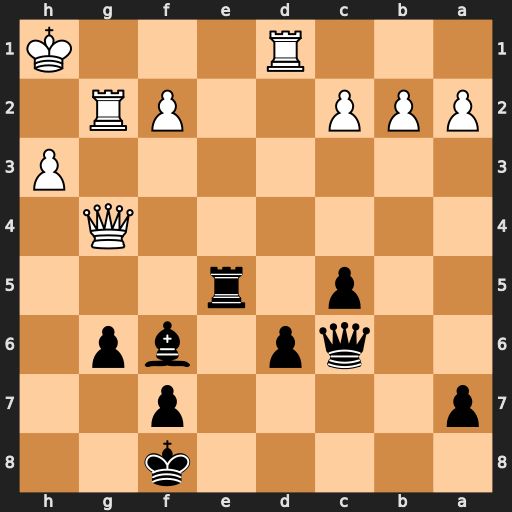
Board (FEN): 5k2/p4p2/2qp1bp1/2p1r3/6Q1/7P/PPP2PR1/3R3K
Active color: b
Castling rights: -
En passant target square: -
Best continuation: Rg5 Qxg5 Bxg5